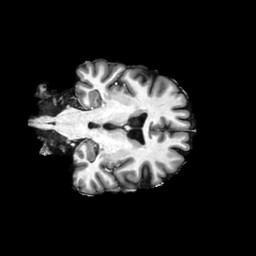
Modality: T1w
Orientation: coronal
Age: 31
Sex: male
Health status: ill